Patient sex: M
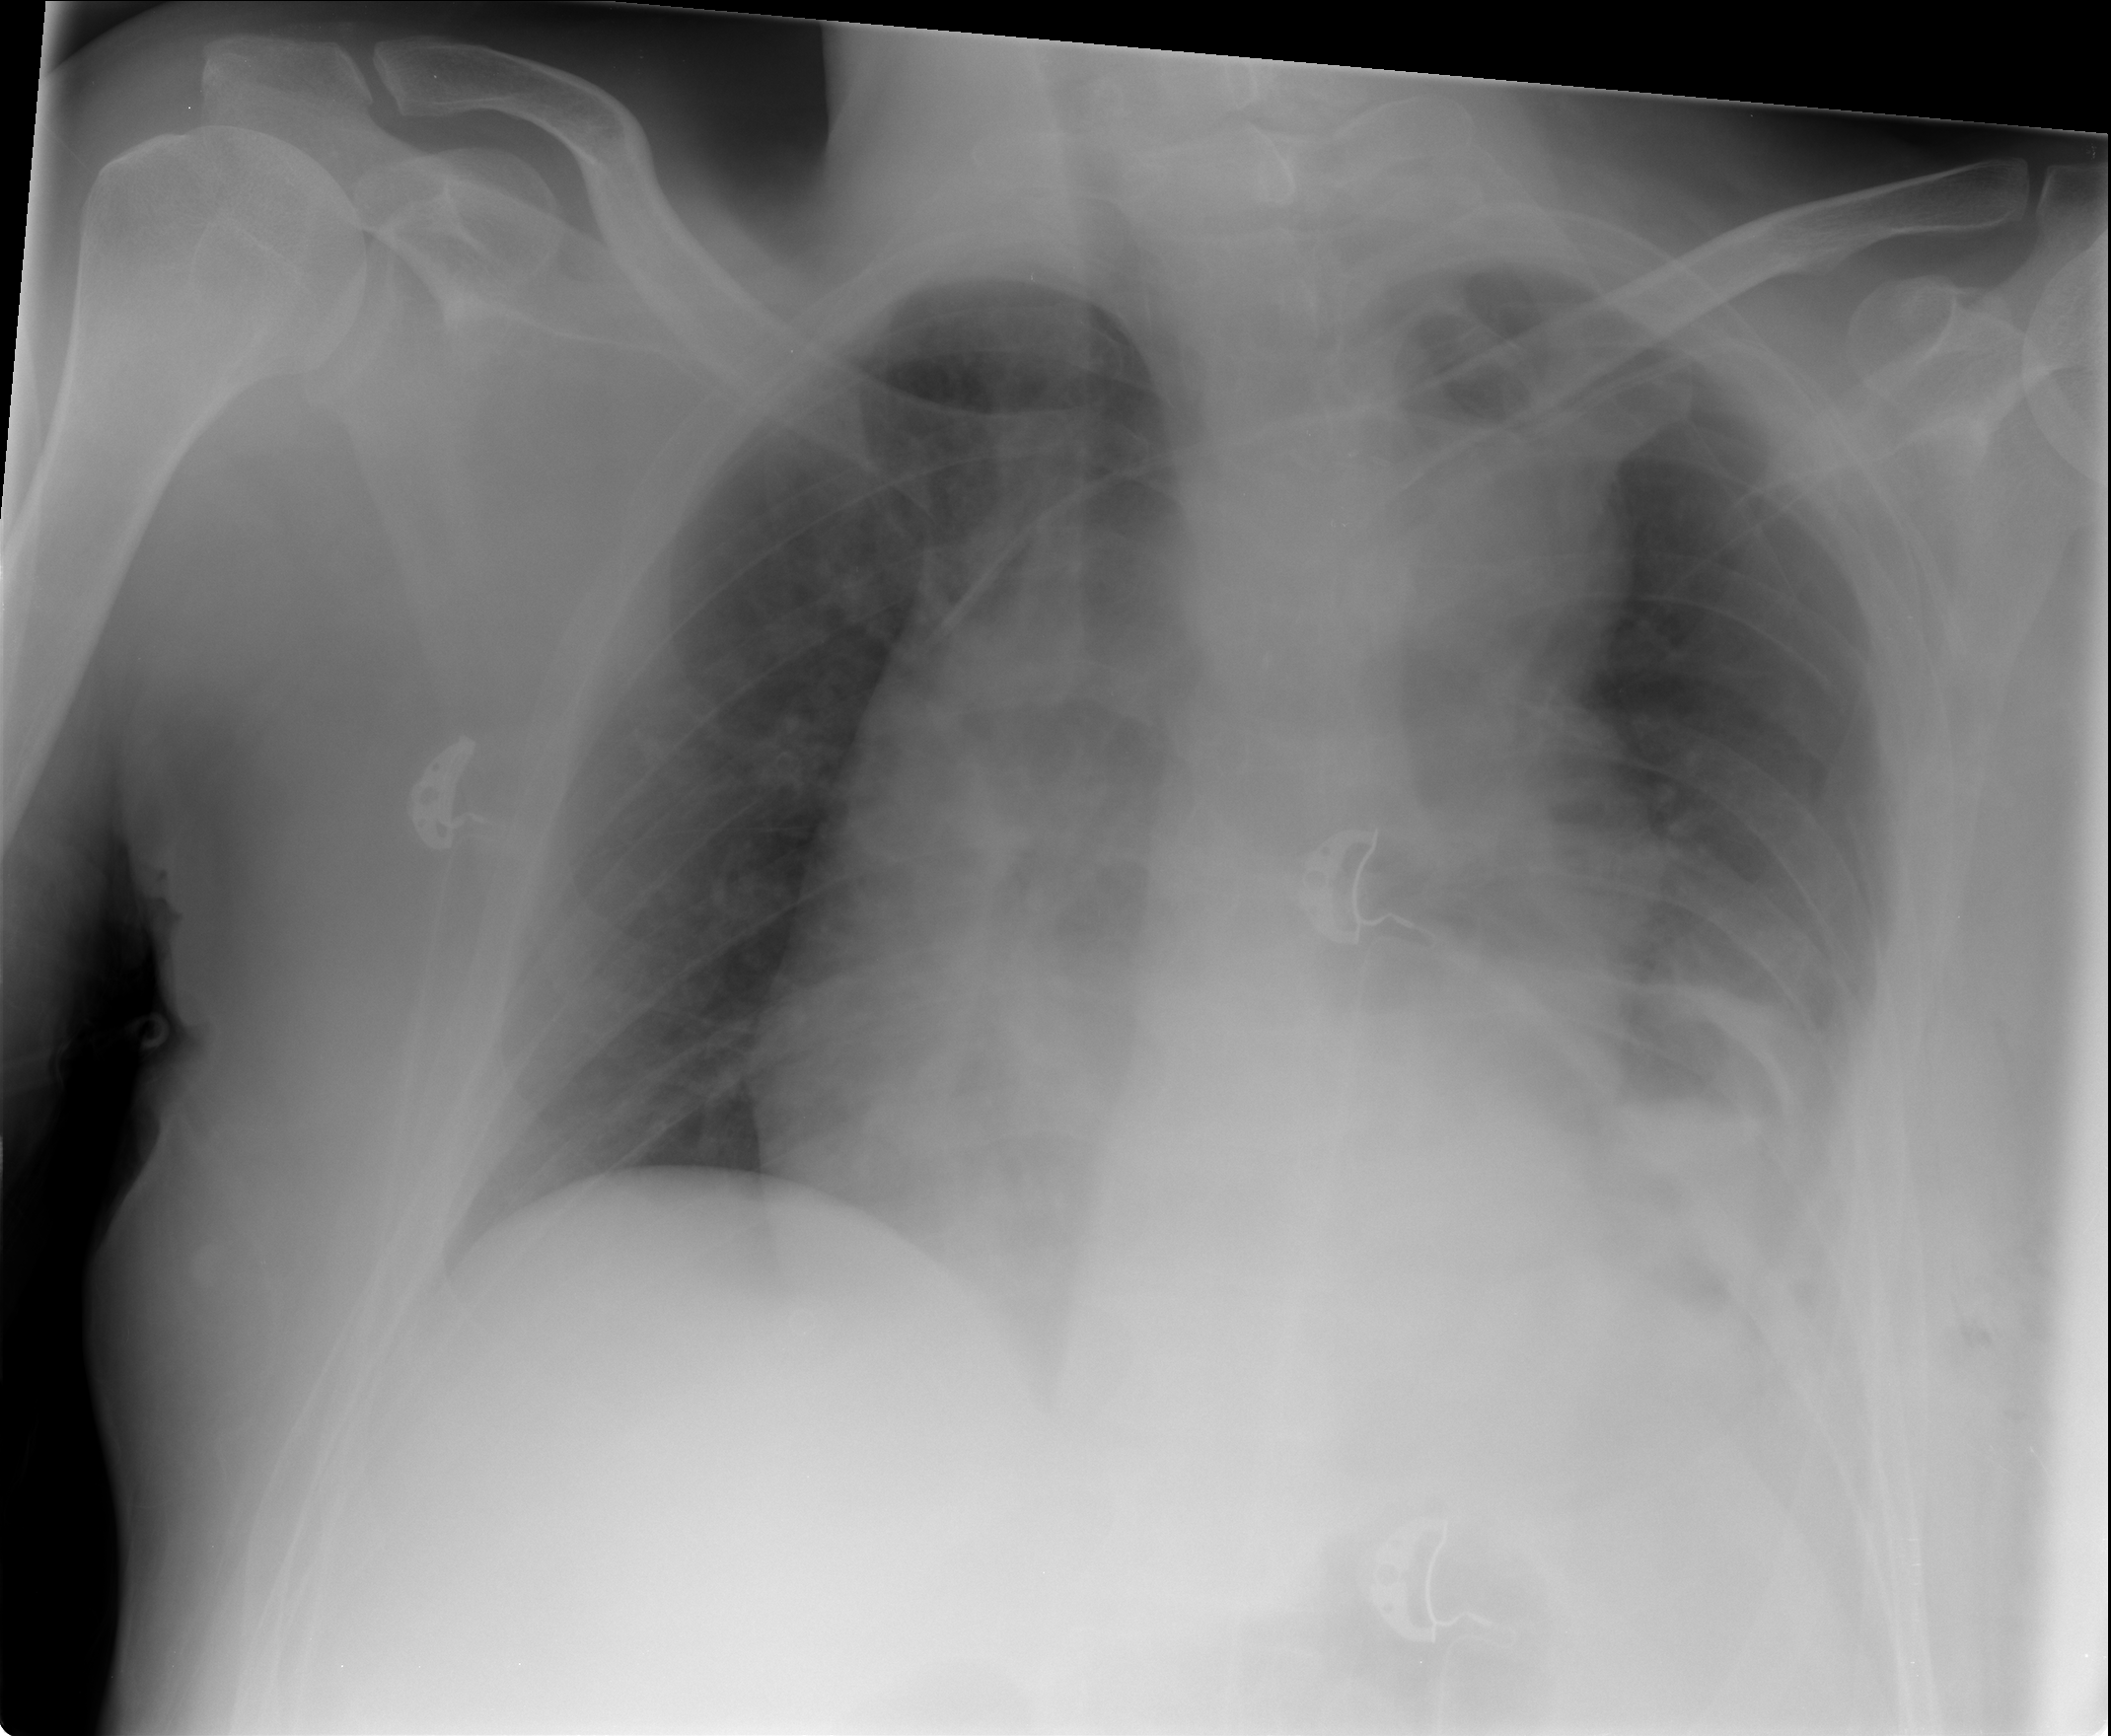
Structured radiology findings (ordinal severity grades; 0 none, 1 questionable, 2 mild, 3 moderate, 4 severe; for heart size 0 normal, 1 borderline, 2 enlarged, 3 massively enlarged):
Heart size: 2
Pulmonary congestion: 0
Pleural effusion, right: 0
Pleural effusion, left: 2
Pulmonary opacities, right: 0
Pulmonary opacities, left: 0
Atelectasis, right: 0
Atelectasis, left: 2